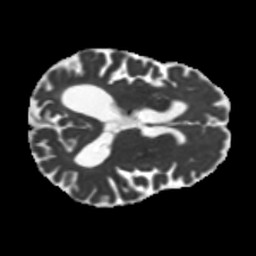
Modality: MD
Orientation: axial
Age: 75
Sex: male
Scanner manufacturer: siemens
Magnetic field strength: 3 T
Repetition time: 5.25 s
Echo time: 0.08 s